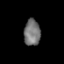
Tissue: prostate
Cell type: Fibroblasts
Senescence score: 0.7363
Nuclear area (px): 425
Mean DAPI intensity: 115.144